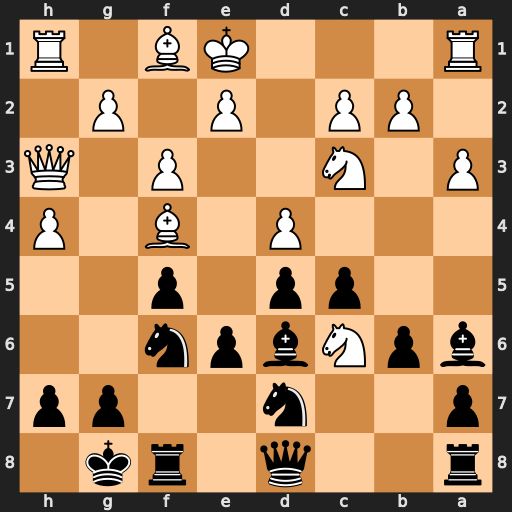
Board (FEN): r2q1rk1/p2n2pp/bpNbpn2/2pp1p2/3P1B1P/P1N2P1Q/1PP1P1P1/R3KB1R
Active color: b
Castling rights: KQ
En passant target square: -
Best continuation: Qc7 Bxd6 Qxd6